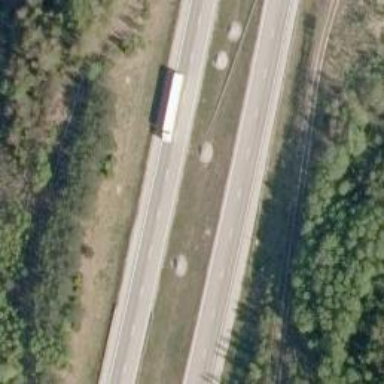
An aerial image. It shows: Asphalt motorway.